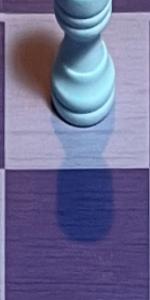
Label: Empty